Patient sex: M
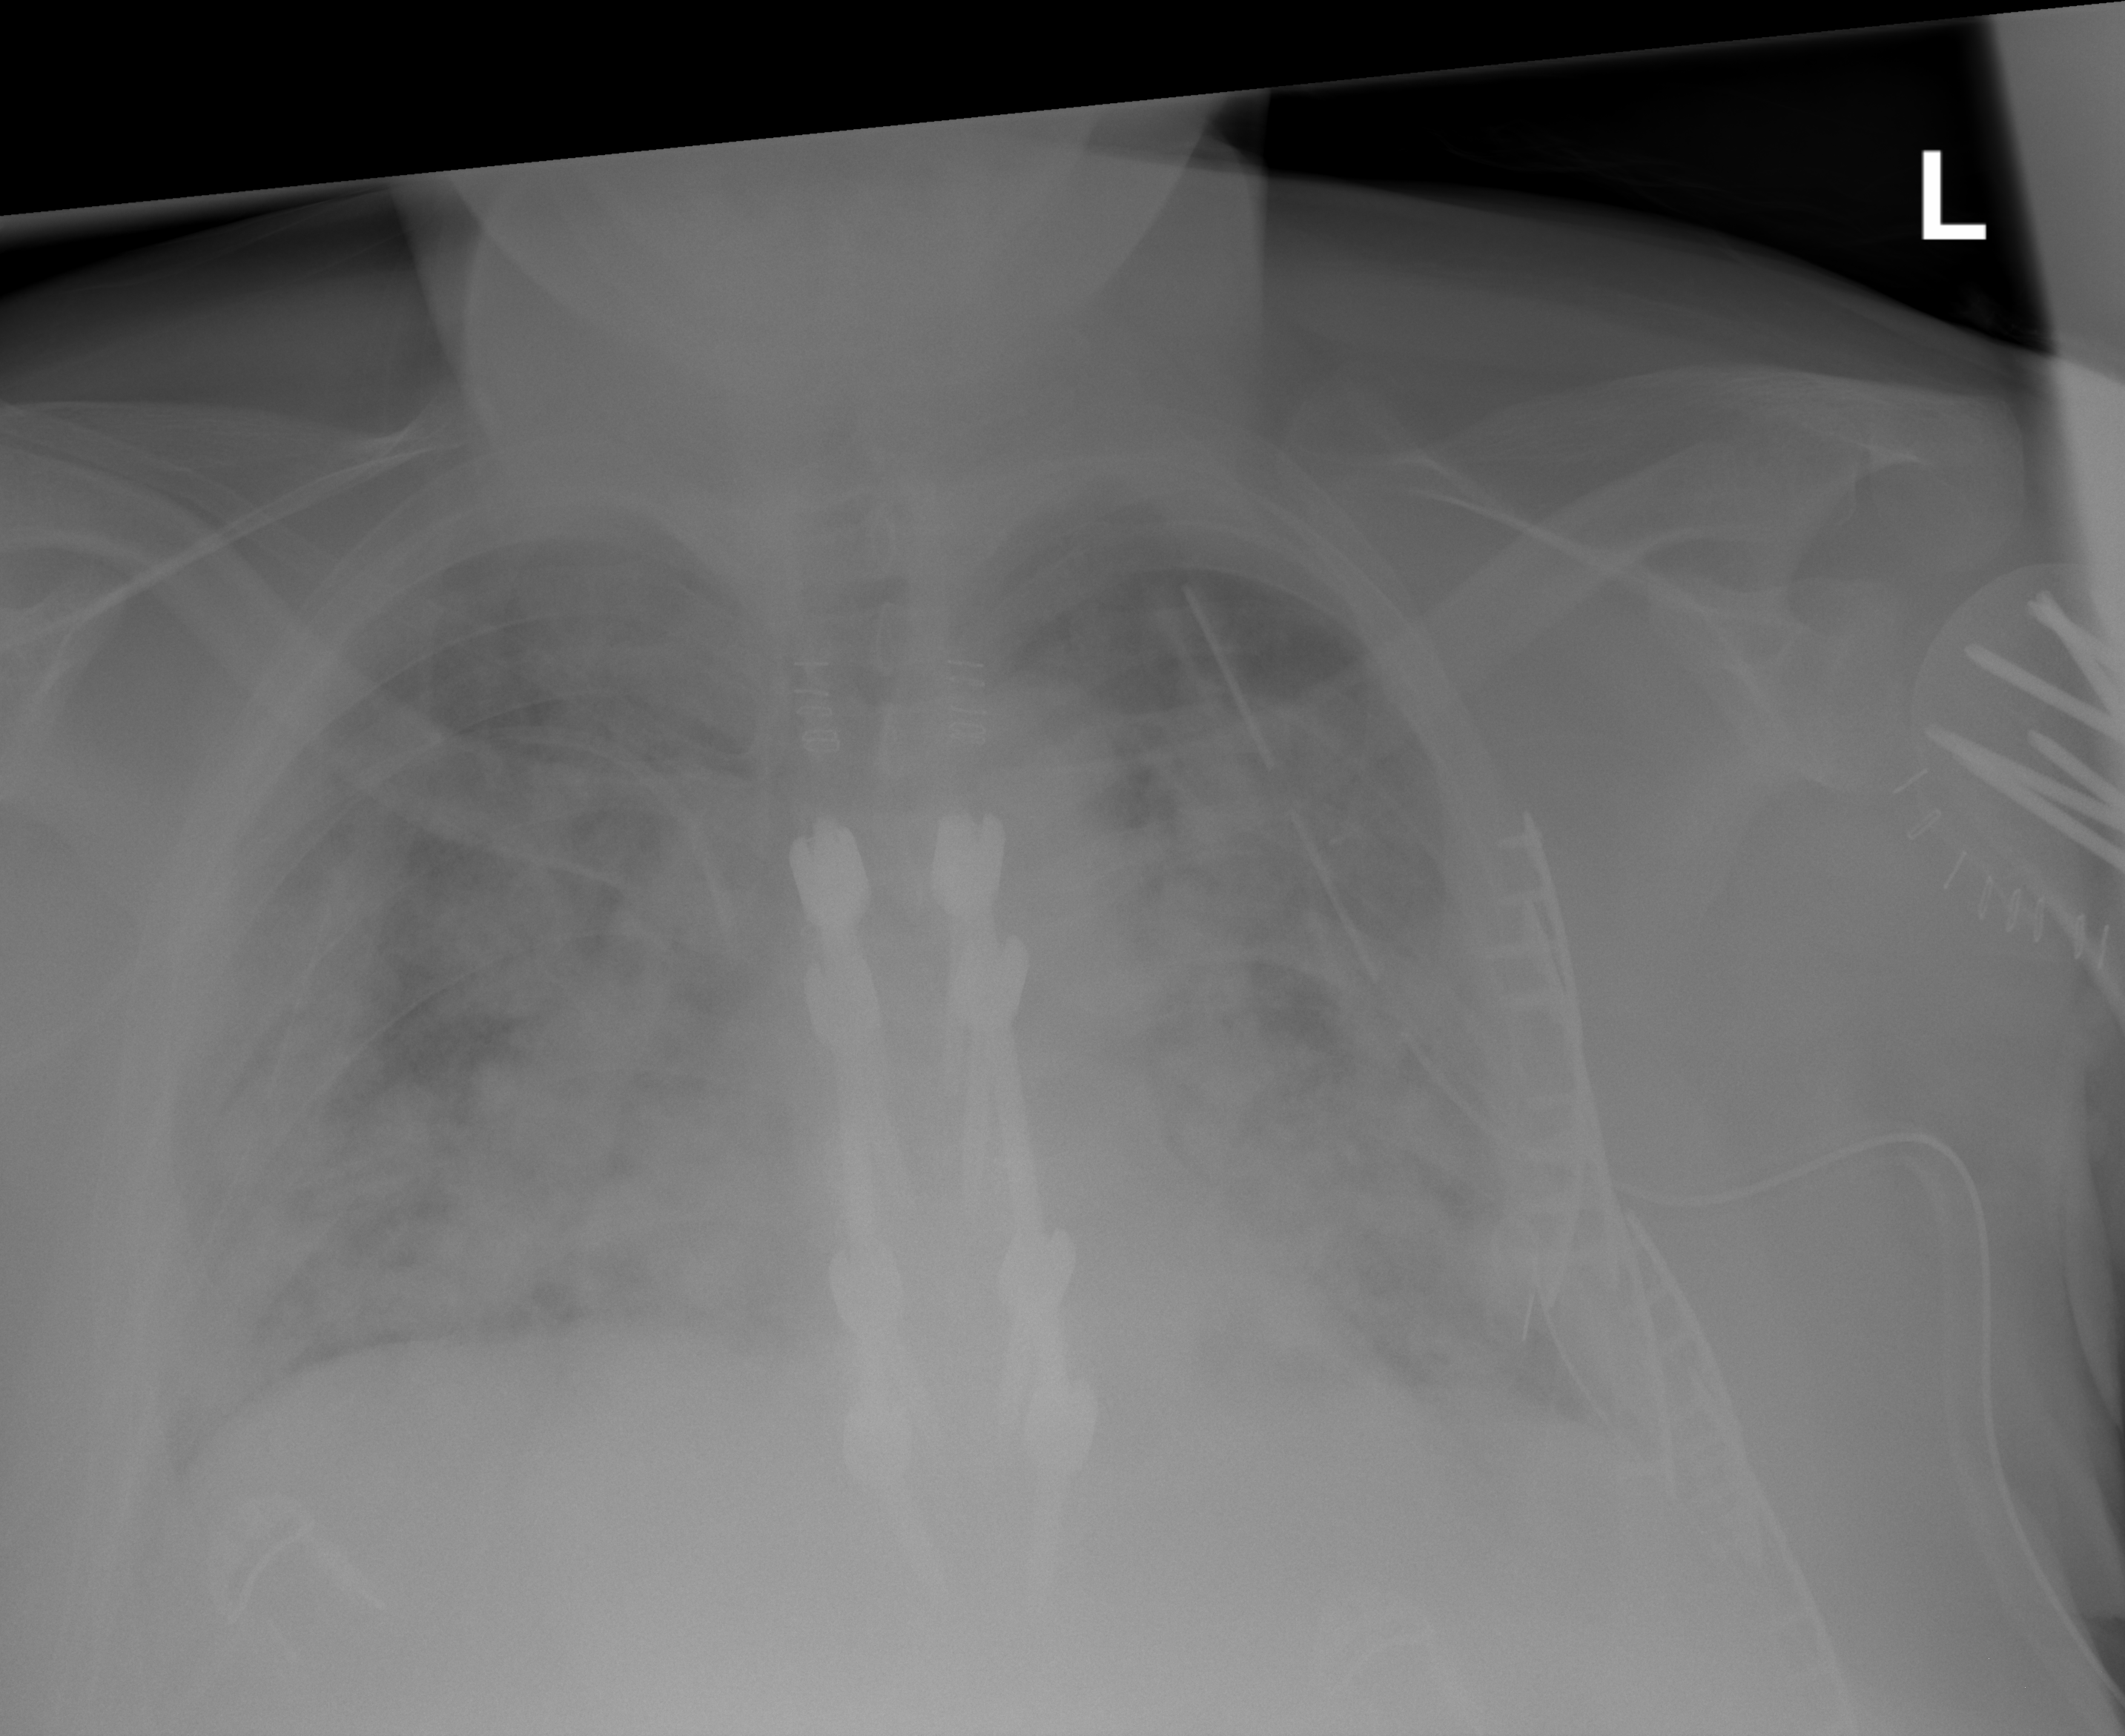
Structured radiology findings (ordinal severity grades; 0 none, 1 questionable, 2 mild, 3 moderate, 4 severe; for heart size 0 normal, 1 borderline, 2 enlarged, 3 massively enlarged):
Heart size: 0
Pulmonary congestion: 3
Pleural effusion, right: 2
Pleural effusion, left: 2
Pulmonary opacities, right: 3
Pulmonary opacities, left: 3
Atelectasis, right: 3
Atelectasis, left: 2